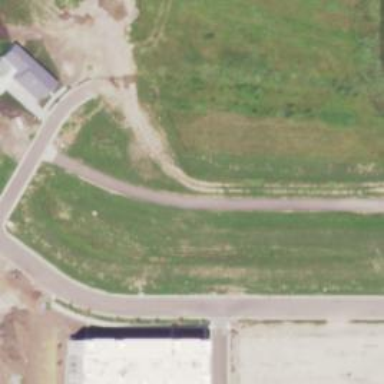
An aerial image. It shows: Alley classified as service road.